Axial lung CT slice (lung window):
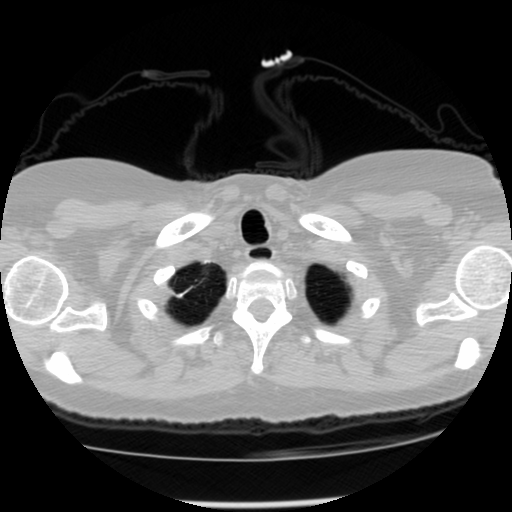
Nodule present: no